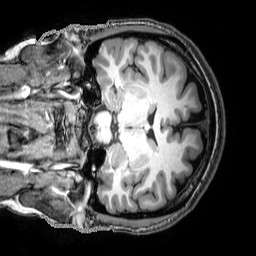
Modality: T1w
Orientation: sagittal
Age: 24
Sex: female
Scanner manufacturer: philips
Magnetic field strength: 3 T
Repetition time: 8.227 s
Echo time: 3.821 s